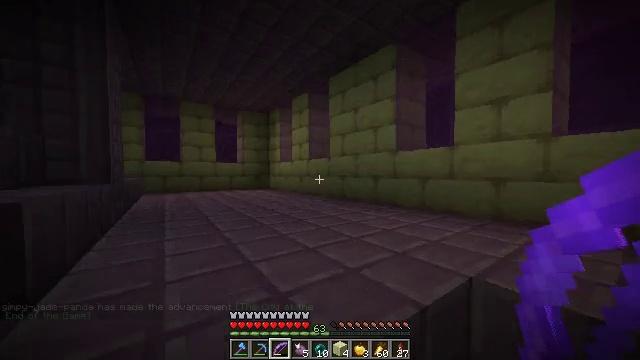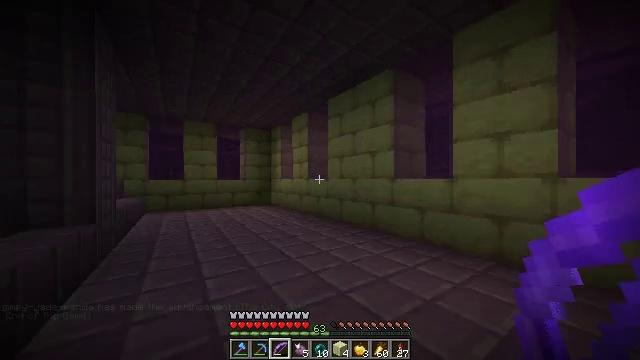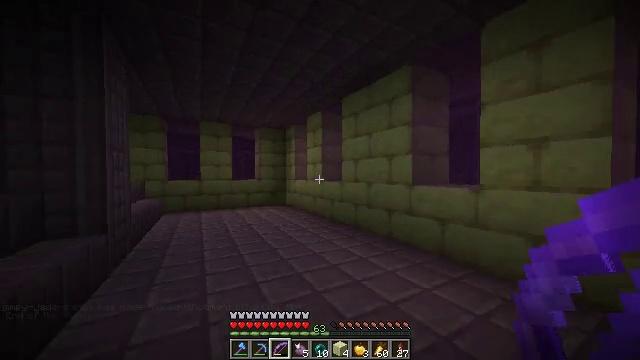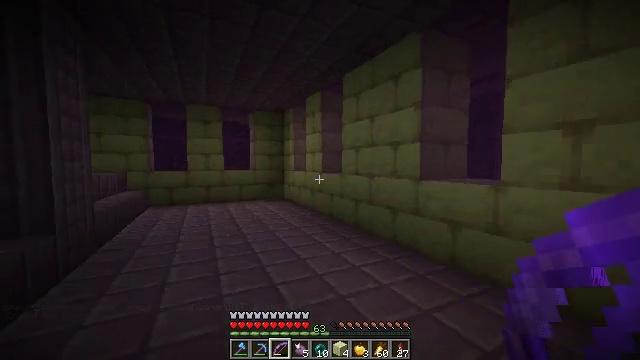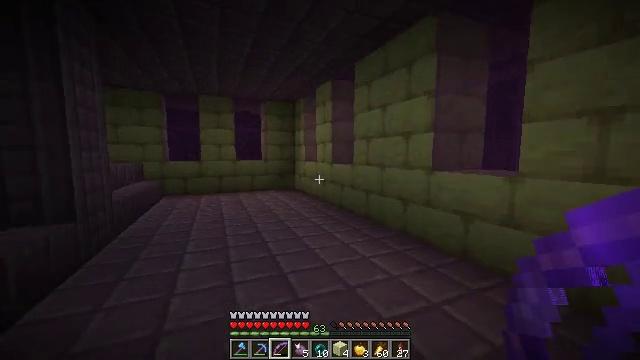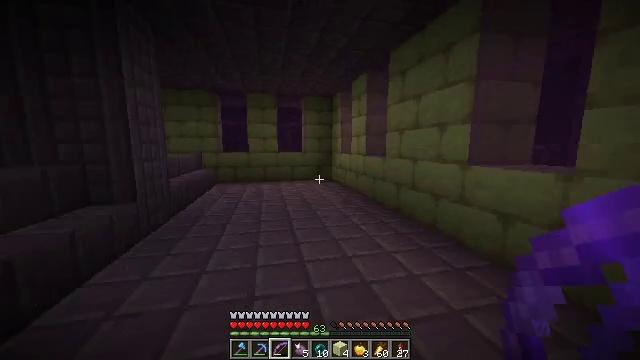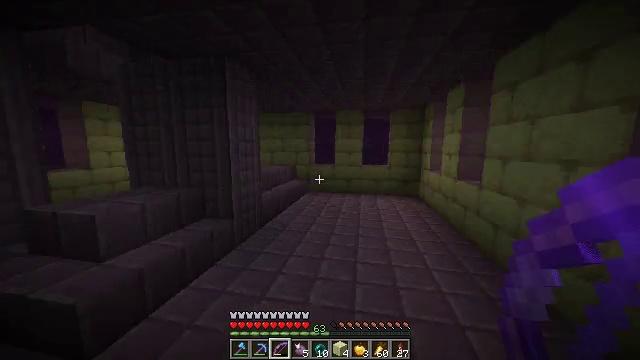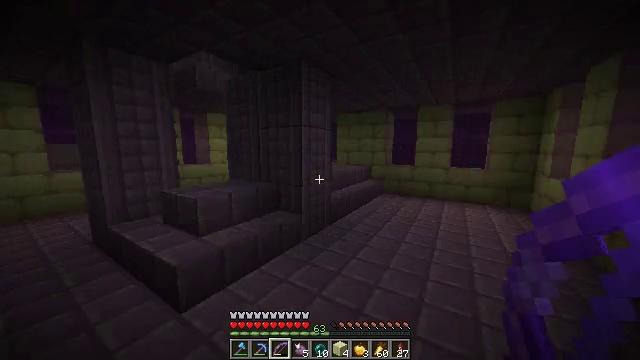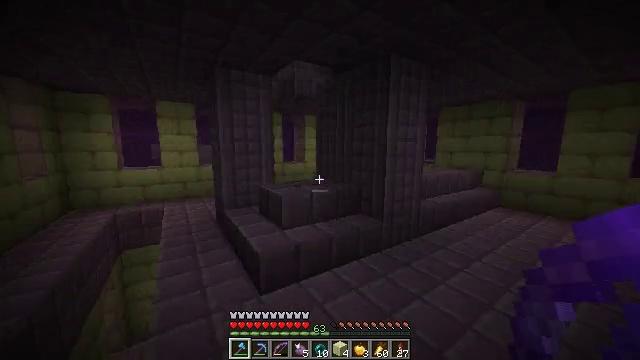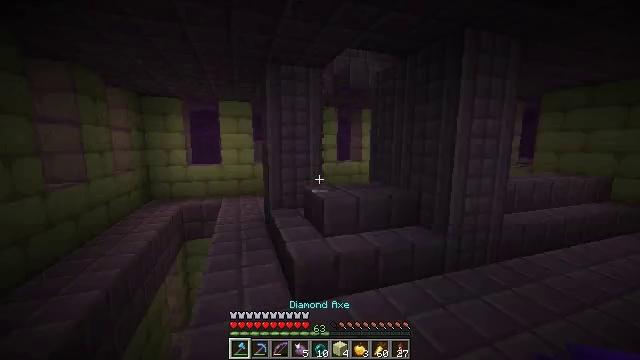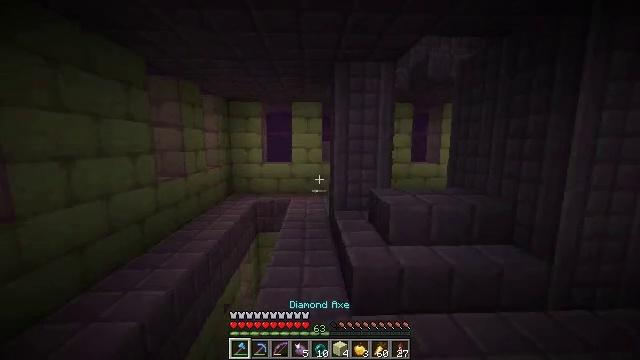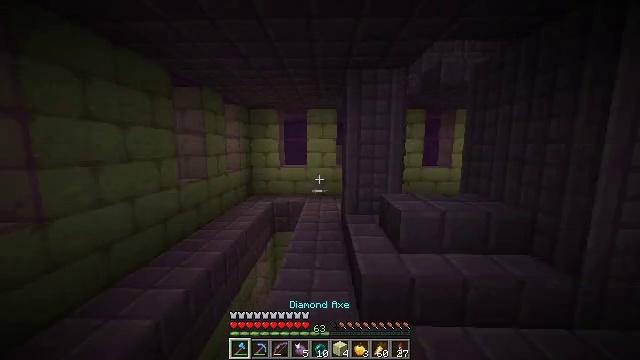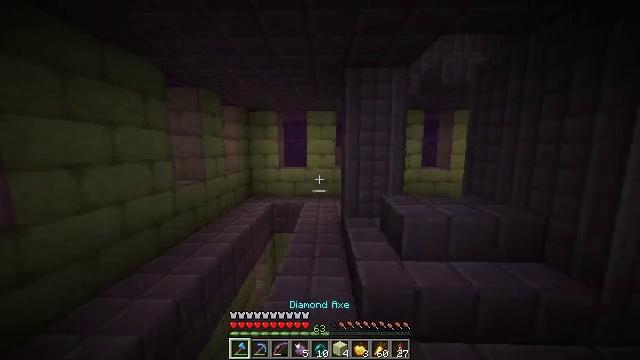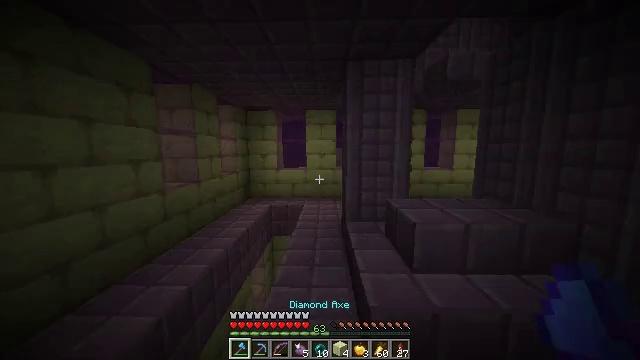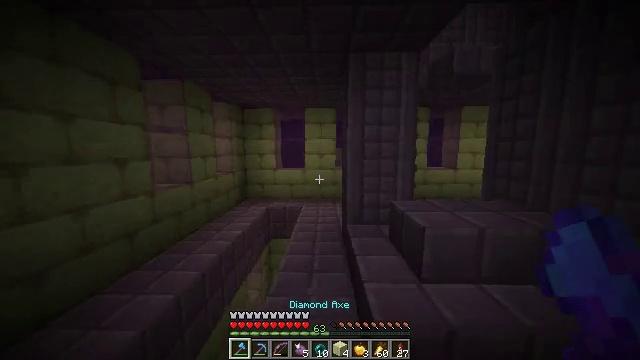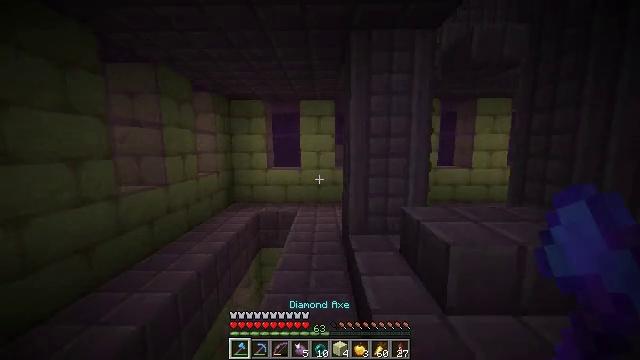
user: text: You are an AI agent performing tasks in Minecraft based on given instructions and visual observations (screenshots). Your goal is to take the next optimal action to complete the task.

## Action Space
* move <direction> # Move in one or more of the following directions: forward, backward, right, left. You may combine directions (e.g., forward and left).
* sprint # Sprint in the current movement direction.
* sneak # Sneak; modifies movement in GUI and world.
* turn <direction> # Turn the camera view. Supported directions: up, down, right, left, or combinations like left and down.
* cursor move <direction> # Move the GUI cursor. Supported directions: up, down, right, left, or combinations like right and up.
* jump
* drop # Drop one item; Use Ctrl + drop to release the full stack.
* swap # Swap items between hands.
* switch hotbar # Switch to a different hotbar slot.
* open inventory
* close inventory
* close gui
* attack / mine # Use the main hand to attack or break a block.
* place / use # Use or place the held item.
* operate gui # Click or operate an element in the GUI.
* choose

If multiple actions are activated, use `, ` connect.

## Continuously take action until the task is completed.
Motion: motion action
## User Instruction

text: Retrieve the purpur slab for building.
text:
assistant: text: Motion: move forward and move right, sprint, turn left and up
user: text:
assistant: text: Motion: move forward and move right, turn left and down
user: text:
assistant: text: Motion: move forward and move right, turn left and down
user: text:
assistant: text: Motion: move forward and move right, turn left and down
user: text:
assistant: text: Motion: move forward and move right, turn left and down
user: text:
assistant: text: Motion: move forward and move right, turn left
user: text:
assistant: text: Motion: move forward and move right, turn left
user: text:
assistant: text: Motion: move forward and move right, turn left, switch to hotbar 1
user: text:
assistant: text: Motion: move forward, turn left, switch to hotbar 1
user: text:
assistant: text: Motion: move forward, turn left, switch to hotbar 1
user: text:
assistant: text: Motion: move forward, turn left, switch to hotbar 1
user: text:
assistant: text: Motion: move forward
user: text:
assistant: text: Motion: move forward
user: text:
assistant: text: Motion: move forward
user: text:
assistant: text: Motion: move forward
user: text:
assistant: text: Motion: move forward
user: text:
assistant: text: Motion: turn right and down
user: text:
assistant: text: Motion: move forward, turn right and down
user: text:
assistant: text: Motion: move forward, turn right
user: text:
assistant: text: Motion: move forward, turn right and up
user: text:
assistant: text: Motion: move forward, turn right
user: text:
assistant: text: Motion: move forward, sprint
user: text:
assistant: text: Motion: move forward
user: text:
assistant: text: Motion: move forward
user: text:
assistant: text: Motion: move forward, turn right
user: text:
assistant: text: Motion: move forward, turn right
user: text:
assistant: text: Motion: no_op
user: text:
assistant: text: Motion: no_op
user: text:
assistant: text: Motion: no_op
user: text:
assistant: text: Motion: no_op